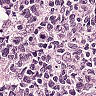
Metastatic tissue present: no